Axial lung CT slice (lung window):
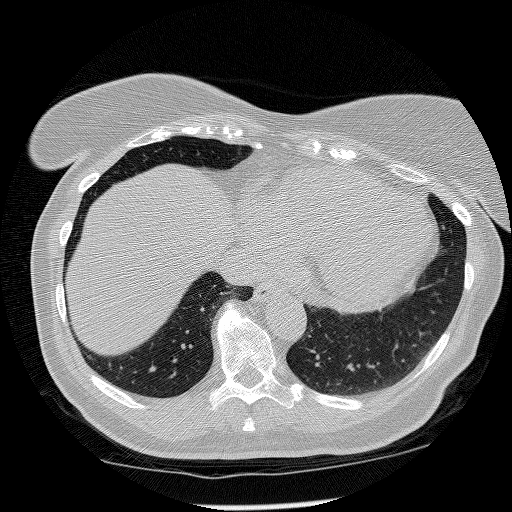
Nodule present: no